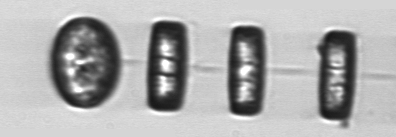
Label: Thalassiosira